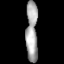
Tissue: lung
Cell type: Endothelial cells
Senescence score: 0.6892
Nuclear area (px): 699
Mean DAPI intensity: 165.884